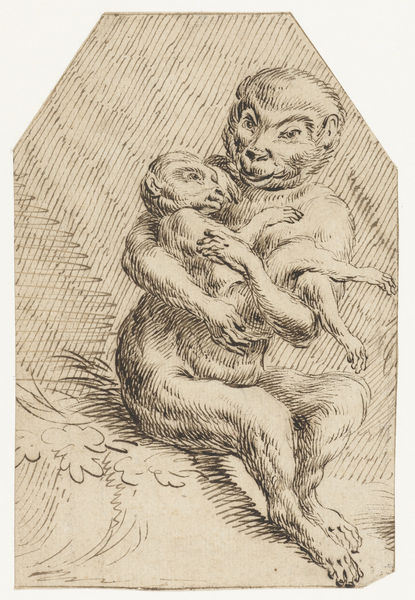
Titel: Aap met een jong aapje in zijn armen
Künstler: Marcus (I) Gheeraerts
Standort: Amsterdam
Institution: Rijksmuseum
Schlagwörter: sitzen, zeichnung, tier, haare, affe, fell, zwei, baby, grimmig, fuss, dürer, geburt, affen, junges, kein bild, ich sehe nichts, immer noch kein bild